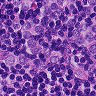
Metastatic tissue present: yes